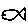
Label: fish